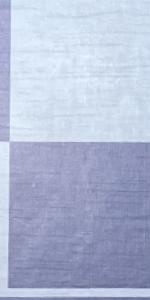
Label: Empty